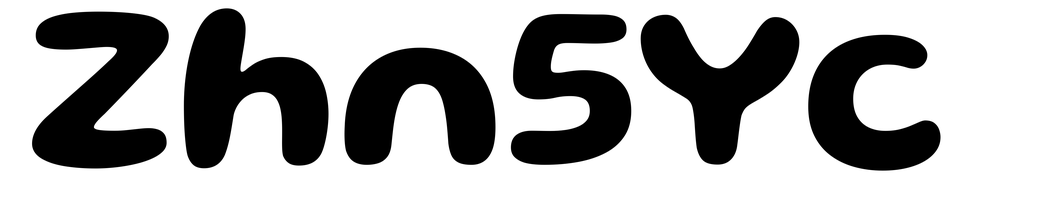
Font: Gluten_SemiBold